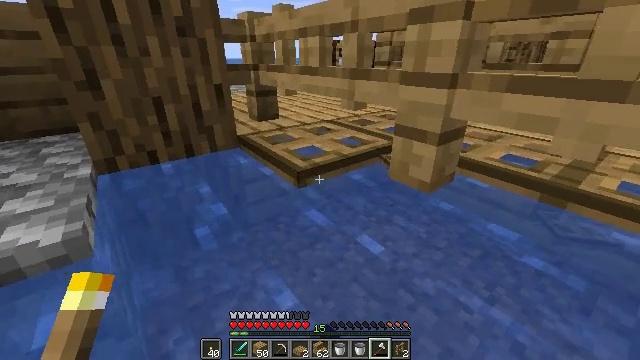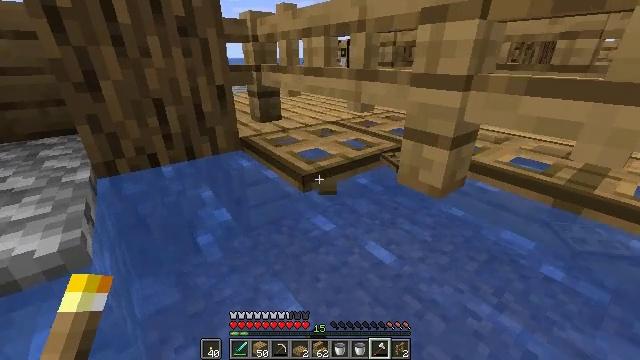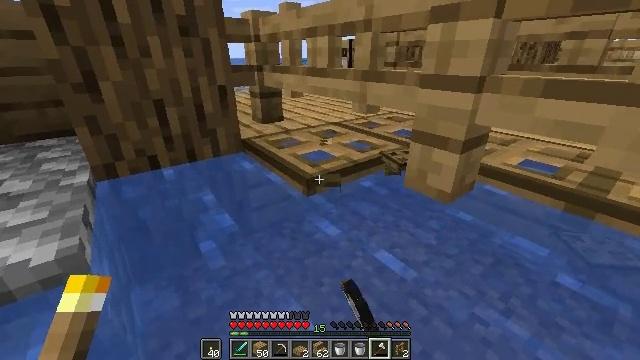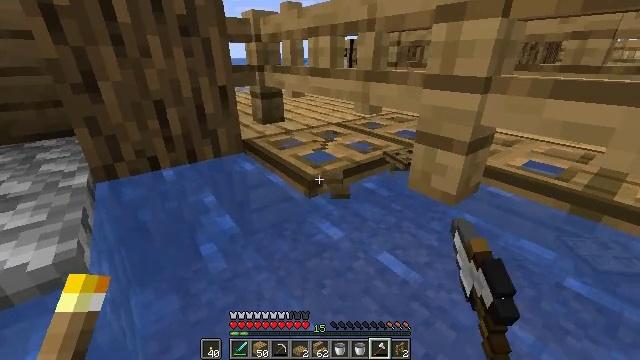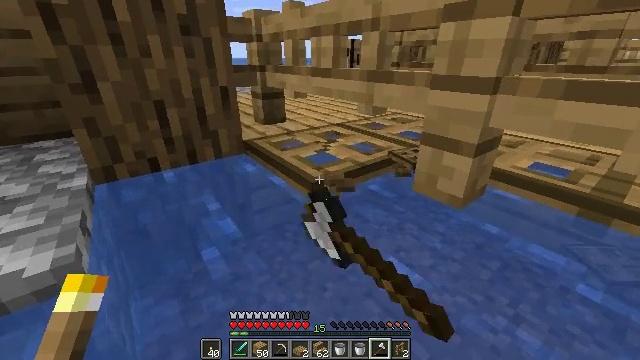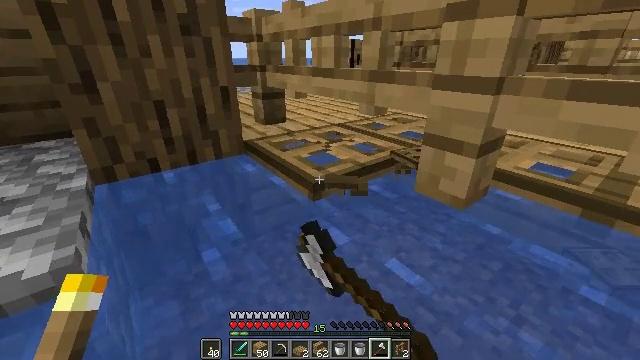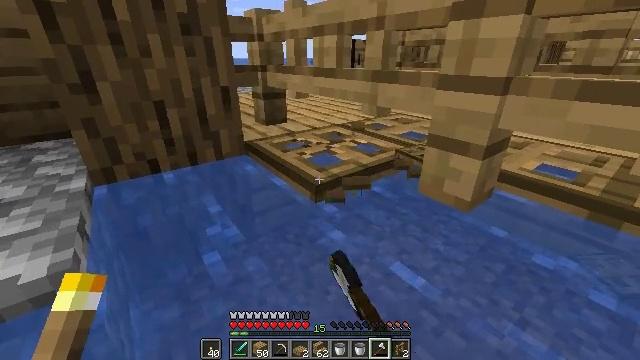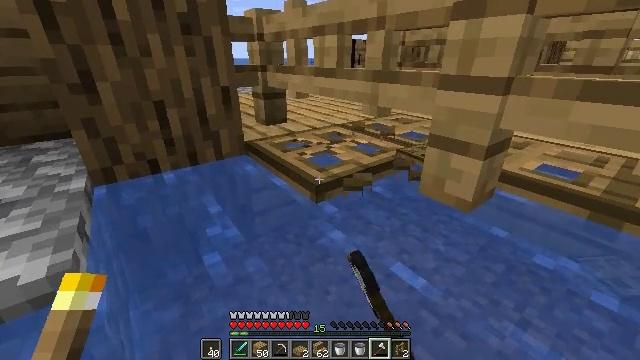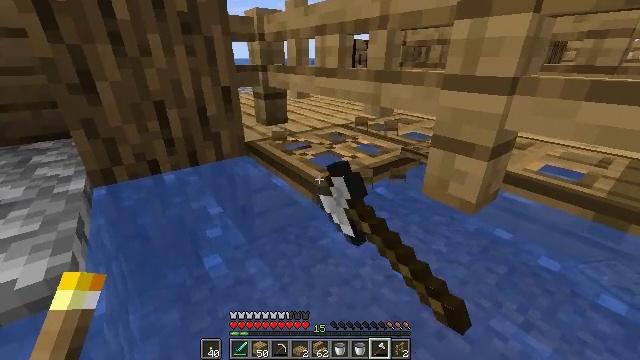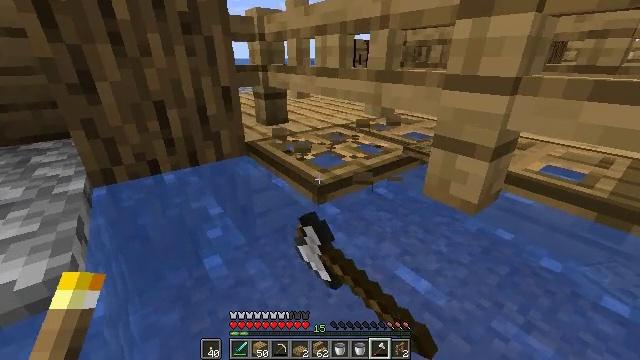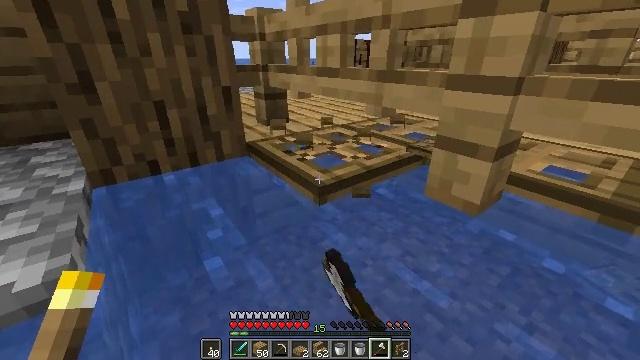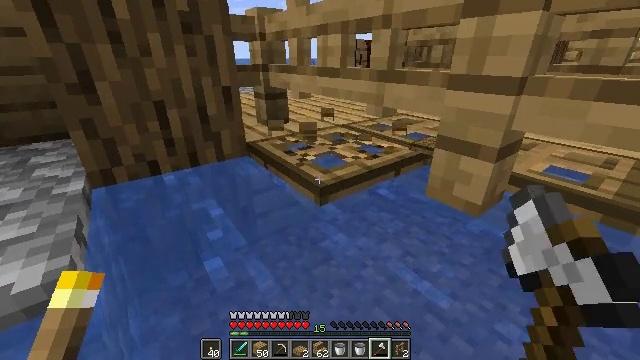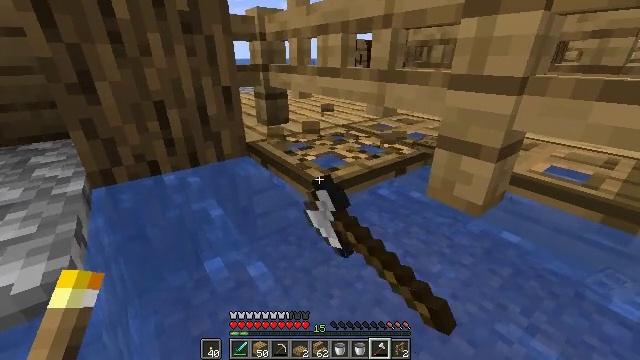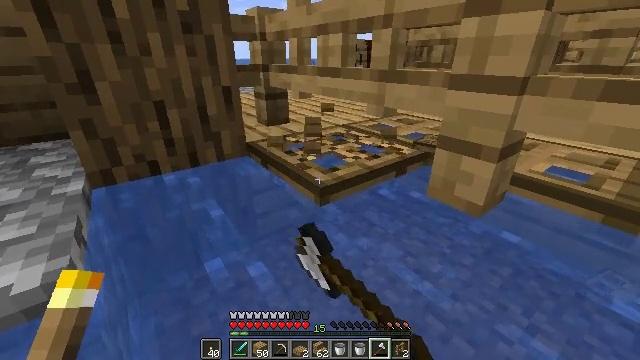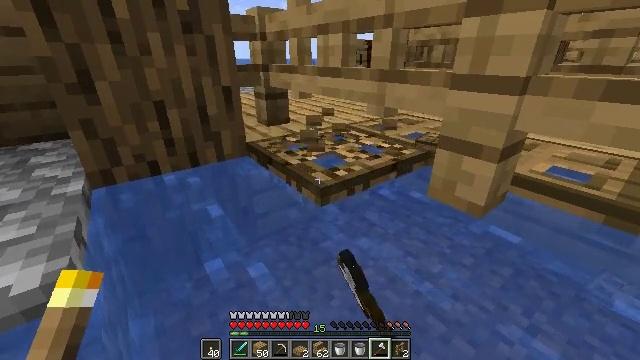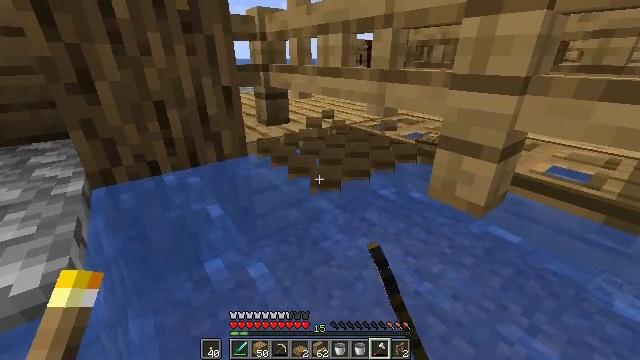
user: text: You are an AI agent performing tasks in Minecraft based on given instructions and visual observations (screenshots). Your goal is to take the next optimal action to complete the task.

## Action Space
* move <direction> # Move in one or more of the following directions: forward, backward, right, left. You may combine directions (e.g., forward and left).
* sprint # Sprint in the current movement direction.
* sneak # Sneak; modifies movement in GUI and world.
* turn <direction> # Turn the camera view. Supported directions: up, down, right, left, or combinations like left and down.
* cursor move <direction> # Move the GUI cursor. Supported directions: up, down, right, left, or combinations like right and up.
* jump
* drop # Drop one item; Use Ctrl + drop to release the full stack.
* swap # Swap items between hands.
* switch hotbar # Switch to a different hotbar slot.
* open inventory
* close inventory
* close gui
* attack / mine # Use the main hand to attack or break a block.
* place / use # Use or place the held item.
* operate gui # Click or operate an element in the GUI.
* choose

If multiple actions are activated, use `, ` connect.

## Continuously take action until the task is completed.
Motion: motion action
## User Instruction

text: Attack the oak trapdoor to recycle it.
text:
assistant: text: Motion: attack / mine
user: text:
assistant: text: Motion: attack / mine
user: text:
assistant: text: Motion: attack / mine
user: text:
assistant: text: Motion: attack / mine
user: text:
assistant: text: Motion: attack / mine
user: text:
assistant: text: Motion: attack / mine
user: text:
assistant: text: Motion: attack / mine
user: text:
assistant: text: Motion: attack / mine
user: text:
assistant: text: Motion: attack / mine
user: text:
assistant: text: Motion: attack / mine
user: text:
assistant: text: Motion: attack / mine
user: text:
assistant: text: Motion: attack / mine
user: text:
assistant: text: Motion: attack / mine
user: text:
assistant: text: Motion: attack / mine
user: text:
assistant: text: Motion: attack / mine
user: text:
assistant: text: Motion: move forward, attack / mine
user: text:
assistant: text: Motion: move forward and move left, turn right and down, attack / mine
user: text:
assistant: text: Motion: move forward and move left, turn right and down, attack / mine
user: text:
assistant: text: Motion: move forward and move left, turn right
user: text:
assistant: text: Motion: no_op